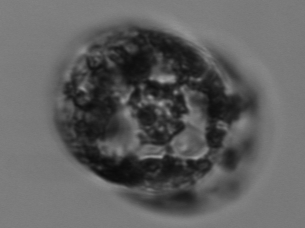
Label: Guinardia_flaccida